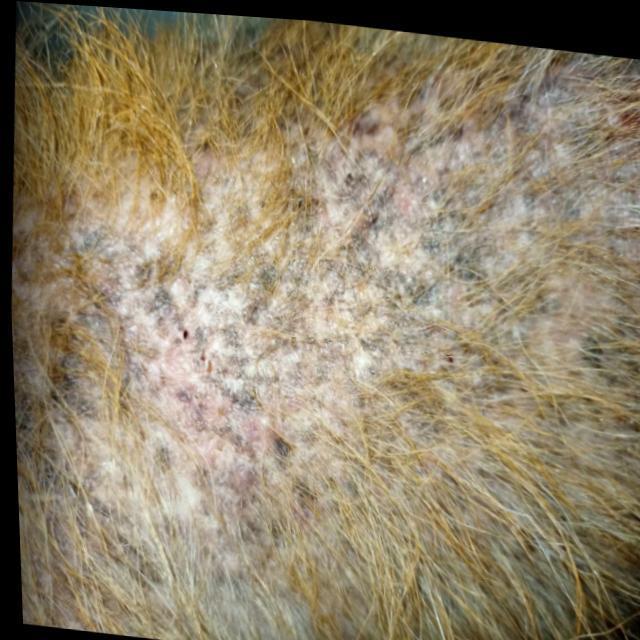
Canine demodicosis (Demodex mange) — caused by Demodex canis mites. Presents with alopecia, follicular papules, pustules, and comedones. Often localized on face and forelimbs.